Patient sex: M
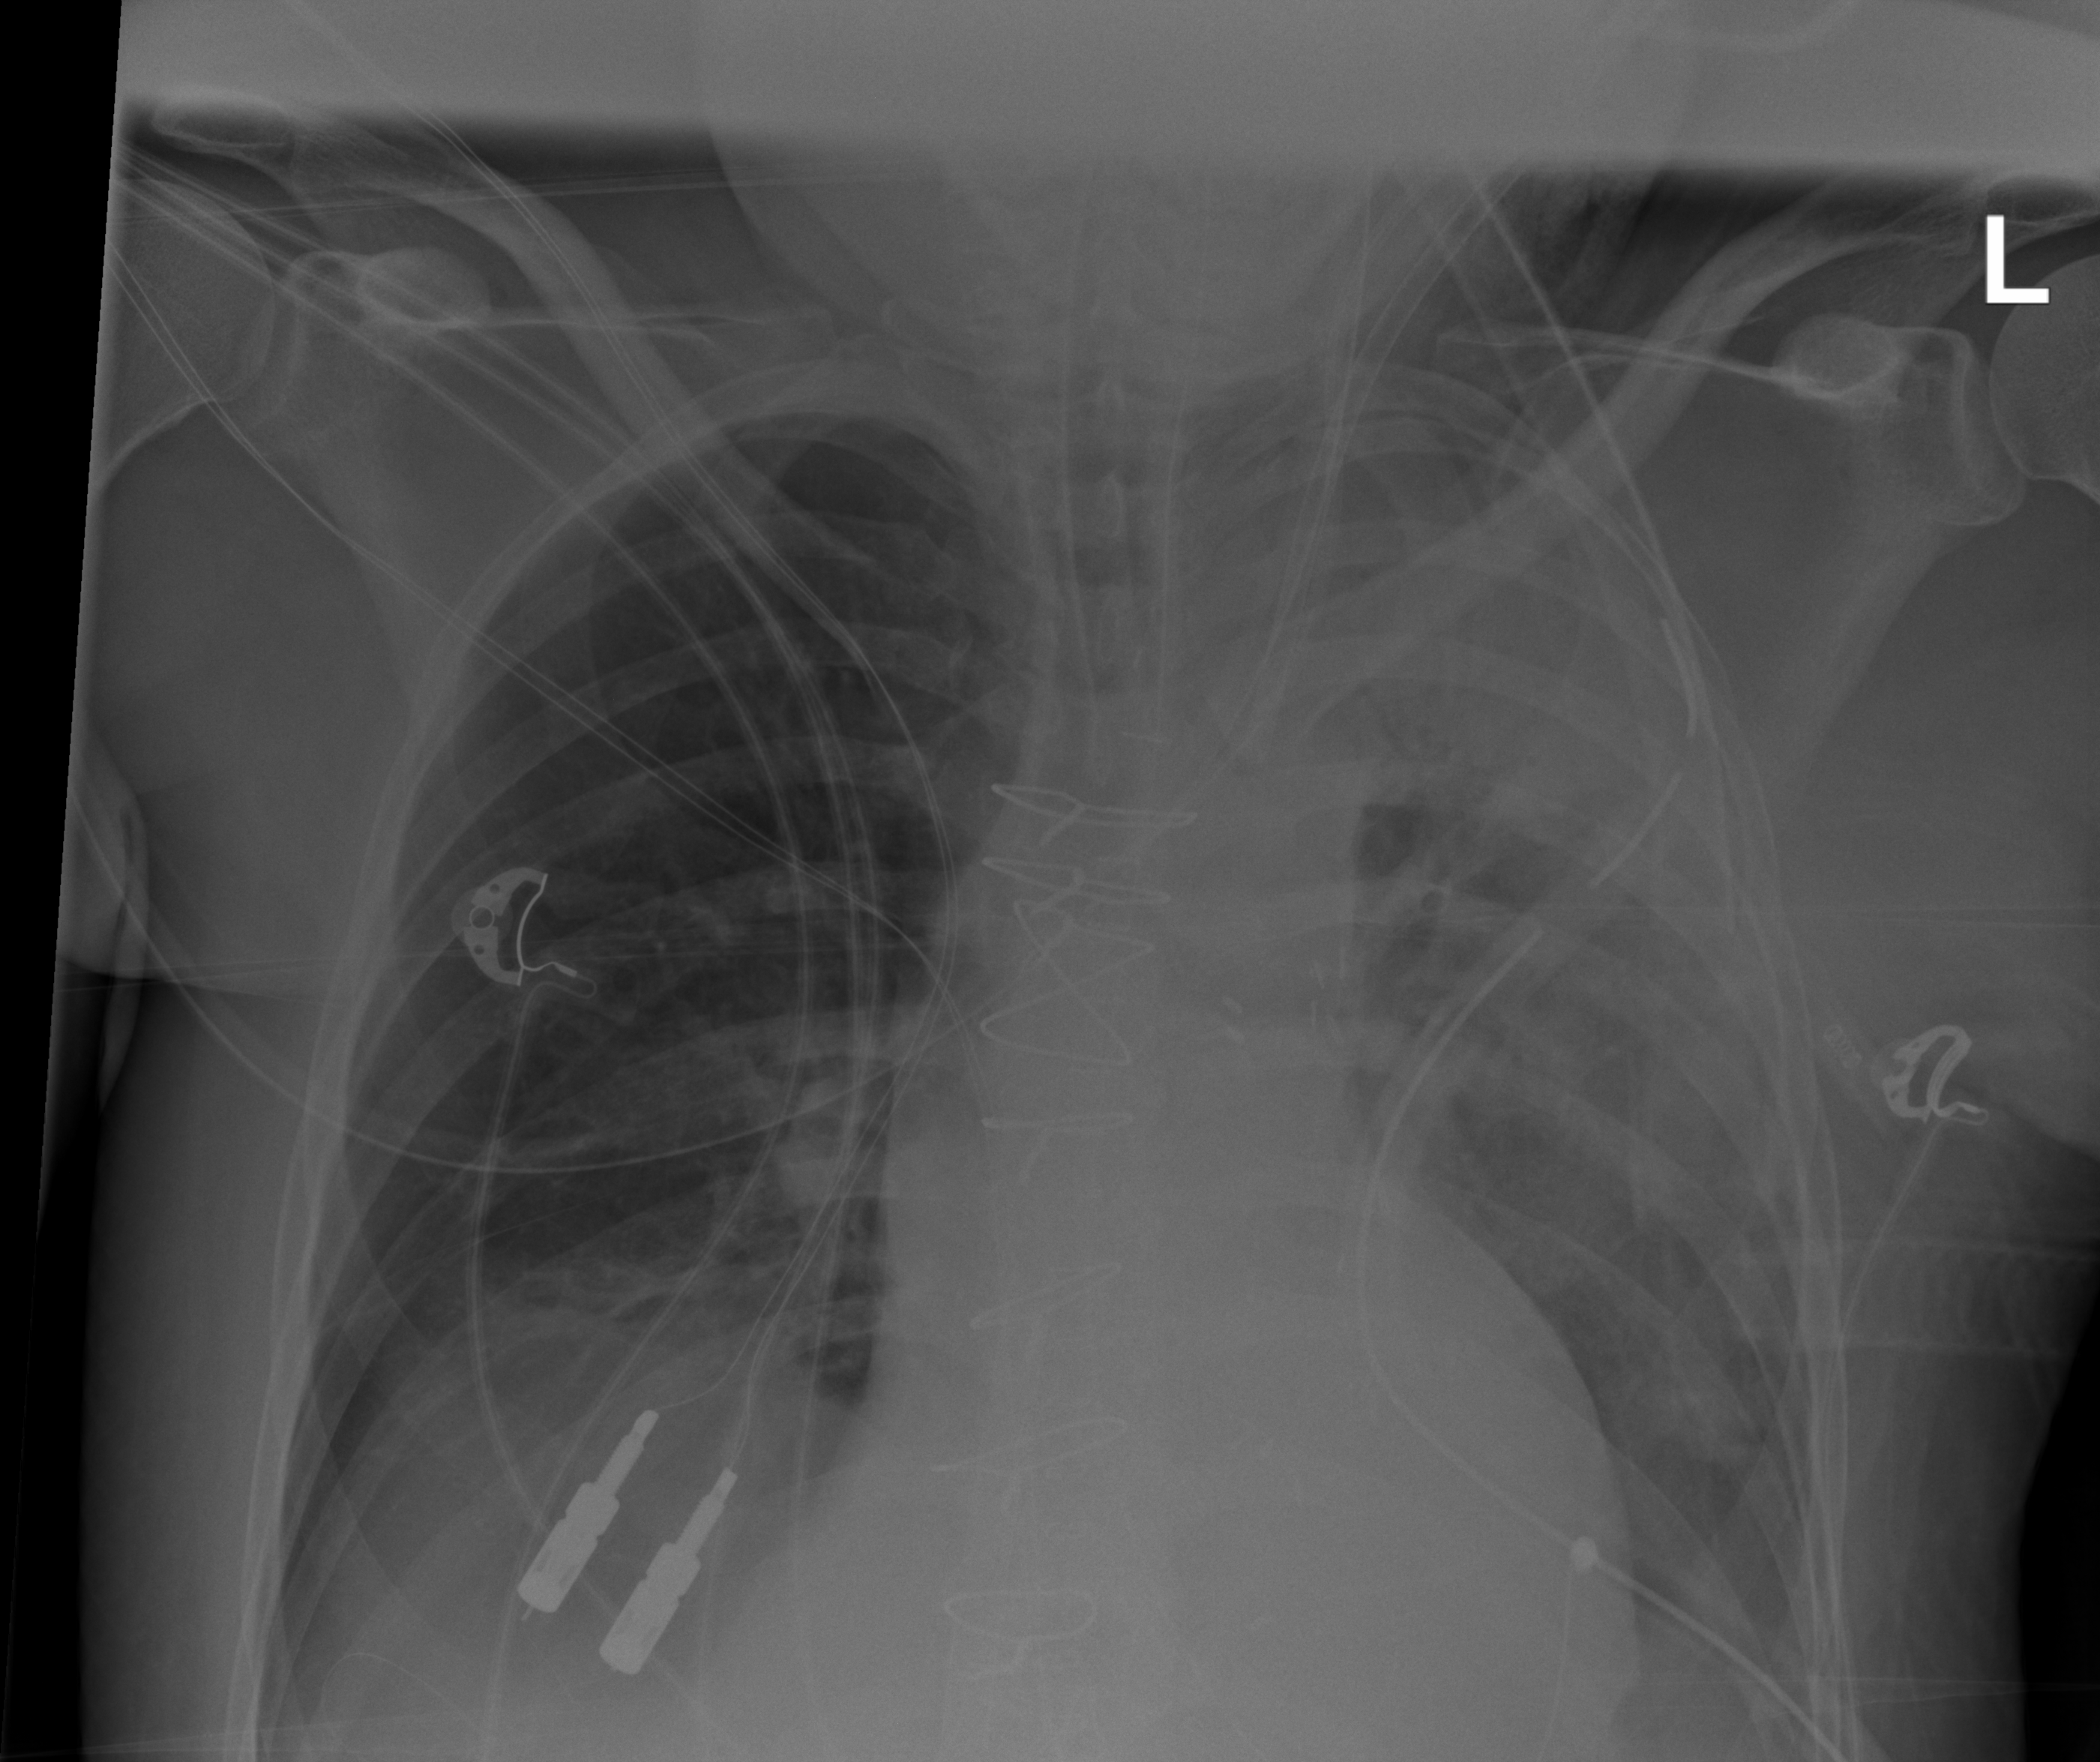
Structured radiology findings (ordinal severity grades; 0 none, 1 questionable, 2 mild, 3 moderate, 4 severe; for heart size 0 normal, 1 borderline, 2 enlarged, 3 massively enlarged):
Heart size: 0
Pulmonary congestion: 0
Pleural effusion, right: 0
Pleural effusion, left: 3
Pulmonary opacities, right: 1
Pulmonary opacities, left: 1
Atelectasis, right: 2
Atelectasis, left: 3